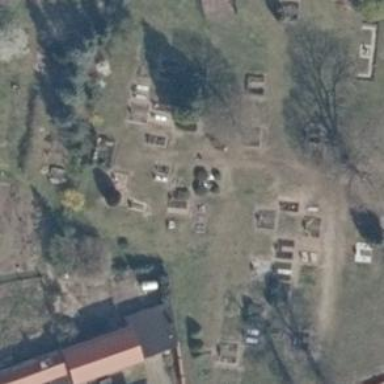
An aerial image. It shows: Cemetery.